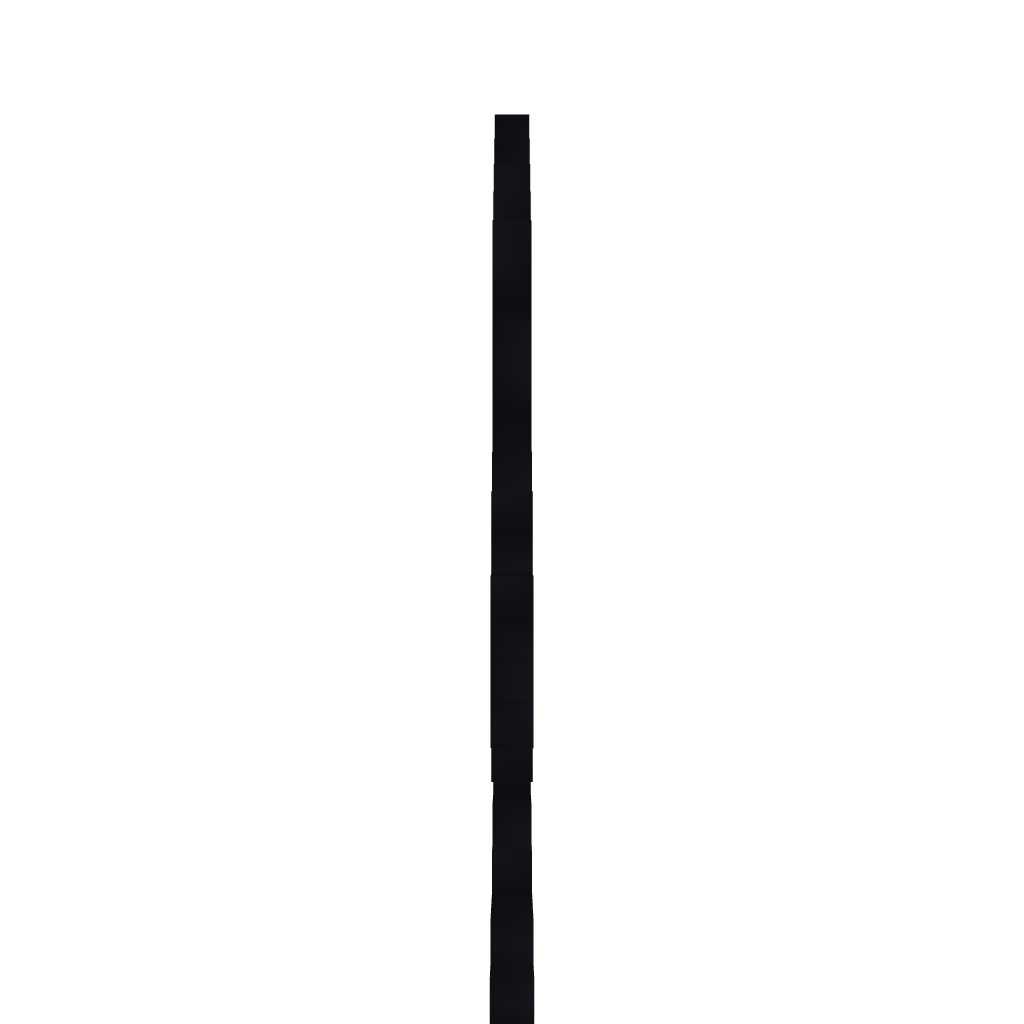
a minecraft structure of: Megaman